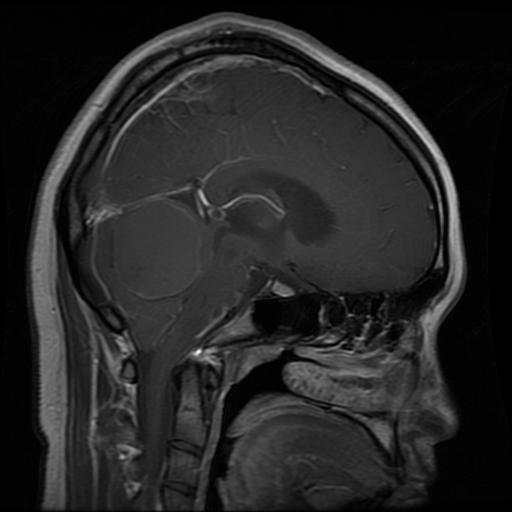
Label: glioma